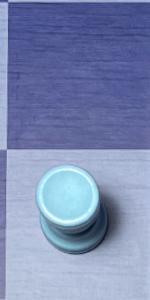
Label: Rook_White